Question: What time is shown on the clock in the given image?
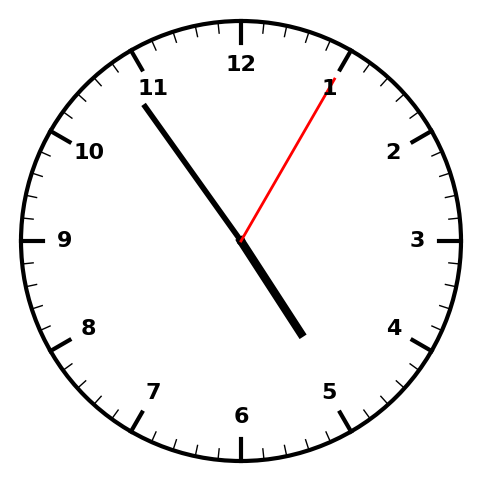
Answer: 04:54:05